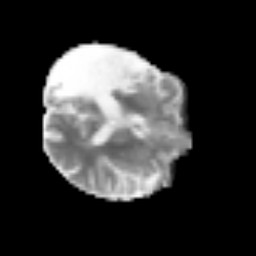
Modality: MD
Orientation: axial
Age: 58
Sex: male
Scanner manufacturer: siemens
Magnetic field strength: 3 T
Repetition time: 3.2 s
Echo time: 0.081 s